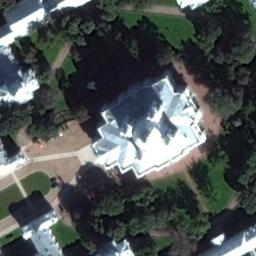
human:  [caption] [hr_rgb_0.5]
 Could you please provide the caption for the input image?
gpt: There is a wide road next to the palace .

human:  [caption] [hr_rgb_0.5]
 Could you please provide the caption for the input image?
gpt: The white palace is surrounded by a grove of trees .

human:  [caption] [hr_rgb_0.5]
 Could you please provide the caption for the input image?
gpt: There are some trees near the palace .

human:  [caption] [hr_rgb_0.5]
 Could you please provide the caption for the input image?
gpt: The palace is on the grass surrounded by trees .

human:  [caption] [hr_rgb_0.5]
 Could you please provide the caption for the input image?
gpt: There are some green trees and lawns around the white palace .